Interaction volume radius: 10 \u00c5
Interaction volume height: 30 \u00c5
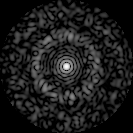
Disorder parameter: 0.8489